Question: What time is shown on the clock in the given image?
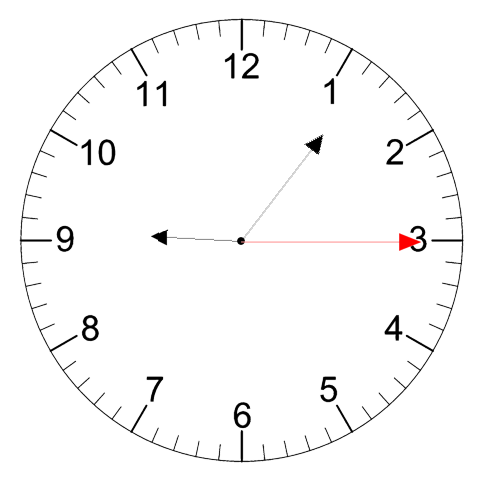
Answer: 09:06:15